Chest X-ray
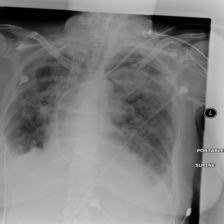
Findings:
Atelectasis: negative
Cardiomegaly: negative
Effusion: positive
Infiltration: negative
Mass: negative
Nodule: negative
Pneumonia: negative
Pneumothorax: negative
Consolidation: negative
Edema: negative
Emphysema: negative
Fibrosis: negative
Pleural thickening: negative
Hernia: negative